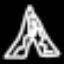
Label: The Eiffel Tower